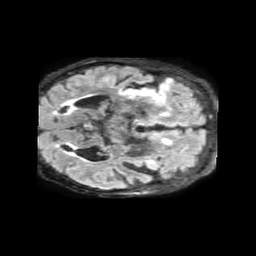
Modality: FLAIR
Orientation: axial
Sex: female
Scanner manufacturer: philips
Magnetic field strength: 3 T
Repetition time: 4.8 s
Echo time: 0.34 s